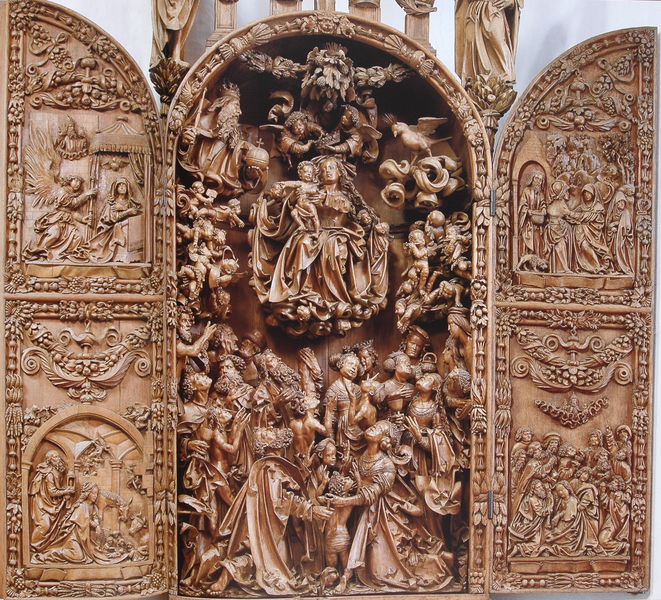
Titel: Marienaltar, Mittelschrein und Flügelreliefs
Künstler: Meister von Mauer
Standort: Mauer bei Melk
Institution: St. Maria am grünen Anger
Schlagwörter: flügel, gott, mann, vogel, wolken, frauen, menschen, ausschnitt, bewegung, blumen, braun, frau, haar, holz, kleid, köpfe, männer, tür, wolke, menge, ornament, bärte, barock, bibel, blicke, falten, johannes, rahmen, taube, gesten, kirche, gold, kelch, mantel, gewänder, kind, mutter, girlande, krone, esel, fliegen, kinder, oval, rund, engel, ranken, schalen, skulptur, relief, bogen, türen, rand, figuren, rundbogen, könig, tafel, detail, dekor, ornamente, verzierung, bronze, plastik, tor, foto, fotografie, photographie, offen, religion, dom, kupfer, mäntel, kugel, beten, kunst, altar, hochaltar, ranke, schnitzerei, girlanden, photo, wachs, skulpturen, christus, jesus, fresken, krönung, elisabeth, heilige, jünger, filigran, heilig, maria, madonna, anbetung, putti, szenen, schrein, verzierungen, kasper, geschnitzt, schnitzen, schnitzereien, schnitzwerk, heimsuchung, himmelfahrt, zepter, verkündigung, elfenbein, aum, geburt, krippe, weihnachten, ochs, weltkugel, jesuskind, schnitzaltar, schnitzkunst, flügelaltar, mitteltafel, apostel, gabriel, gottvater, reichsapfel, alatr, leben jesu, veit stoss, melchior, figuten, sünder, maria  mit kind, mariä krönung, tragealtar, kiner, christkind, türblatt, aufklappen, verehrung christi, die heilige familie